【题型】填空题　【知识点】解析几何　【难度】easy
{\fontsize{12pt}{14.4pt}\selectfont \textbf{变式10}}

\noindent {\fontsize{12pt}{14.4pt}\selectfont 已知椭圆 \( C: \frac{x^2}{9} + \frac{y^2}{b^2} = 1 (b > 0) \) 的左、右两个焦点分别为 \( F_1 \)、\( F_2 \)，过 \( F_2 \) 的直线交椭圆 \( C \) 于 \( A, B \) 两点。}

\noindent {\fontsize{12pt}{14.4pt}\selectfont 若 \( \triangle F_1AB \) 是等边三角形，则 \( b \) 的值等于\underline{\hspace{2cm}}。}
【解答】
\noindent
\textbf{【答案】} $\sqrt{6}$

\vspace{1em}
\noindent
\textbf{【分析】} 因为 $\triangle F_1AB$ 是等边三角形，可得 $AB \perp x$ 轴，再根据椭圆的定义可得 $AF_2 = 2$，进而求得 $c$，再根据椭圆中 $a,b,c$ 的关系求解 $b$ 即可。

\vspace{1em}
\noindent
\textbf{【详解】} 因为 $\triangle F_1AB$ 是等边三角形，故 $F_1A = F_1B$，故 $A,B$ 关于 $x$ 轴对称，故 $AB \perp x$ 轴。故 $\angle F_1F_2A = 90^\circ$，$\angle F_1AF_2 = 60^\circ$，故 $AF_1 = 2AF_2$。又 $AF_1 + AF_2 = 2\sqrt{9} = 6$，故 $AF_2 = 2$，故 $F_1F_2 = 2\sqrt{3}$，即 $c = \sqrt{3}$，所以 $9 - b^2 = 3$，$b = \sqrt{6}$。

\vspace{1em}
\noindent
故答案为：$\sqrt{6}$
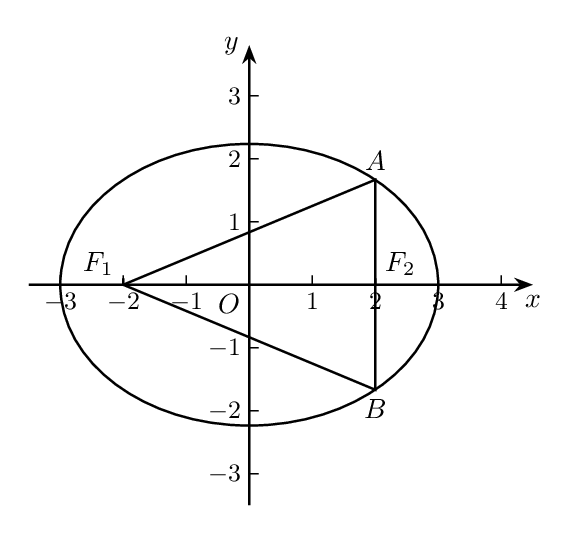